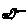
Label: bird